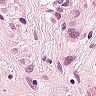
Metastatic tissue present: yes